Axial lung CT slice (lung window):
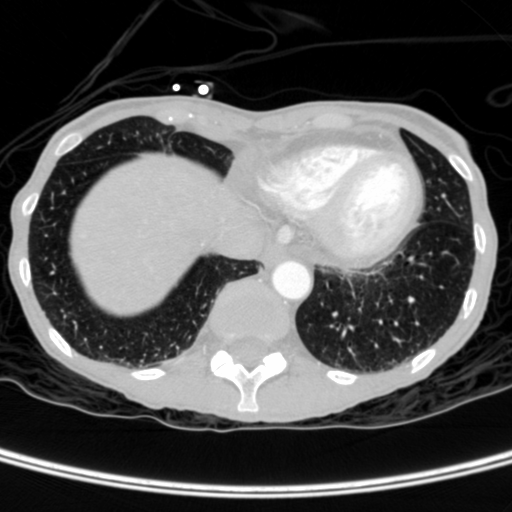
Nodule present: no